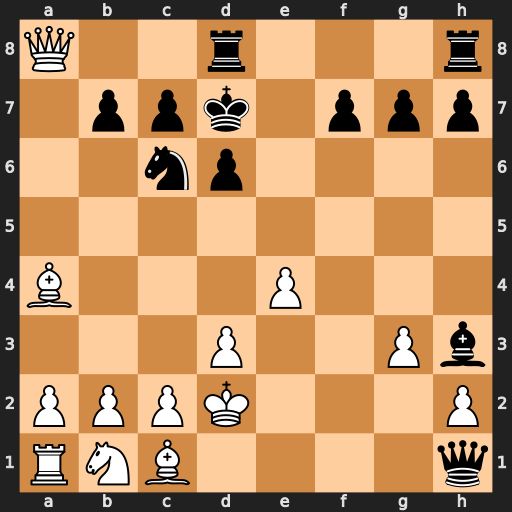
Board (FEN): Q2r3r/1ppk1ppp/2np4/8/B3P3/3P2Pb/PPPK3P/RNB4q
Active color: w
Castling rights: -
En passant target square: -
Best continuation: Qxb7 Qxh2+ Kc3